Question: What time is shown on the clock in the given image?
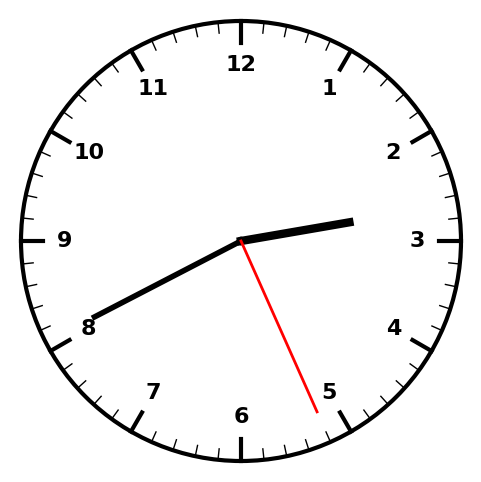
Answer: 02:40:26